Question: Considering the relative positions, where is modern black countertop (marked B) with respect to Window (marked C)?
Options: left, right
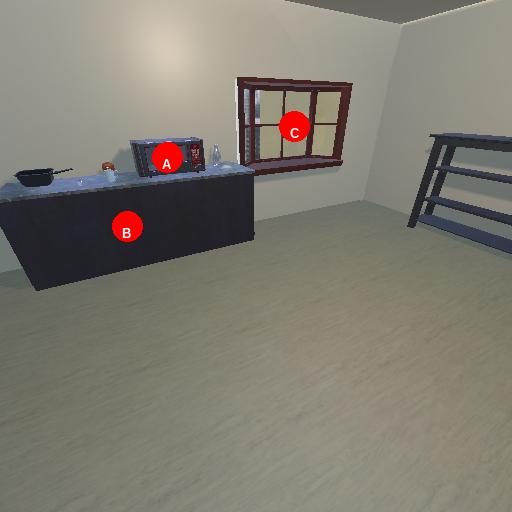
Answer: left